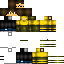
A male human skin with medium skin, wearing brown long hair dressed in a yellow hoodie and black pants, featuring a closed mouth.